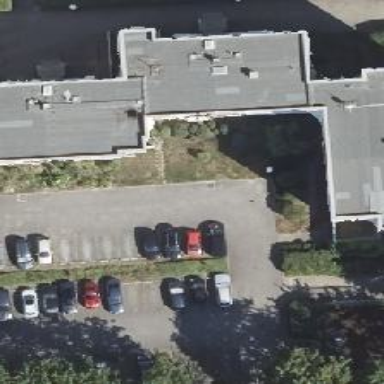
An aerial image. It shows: White building.